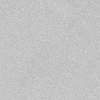
Atmospheric dust classification: not_dusty